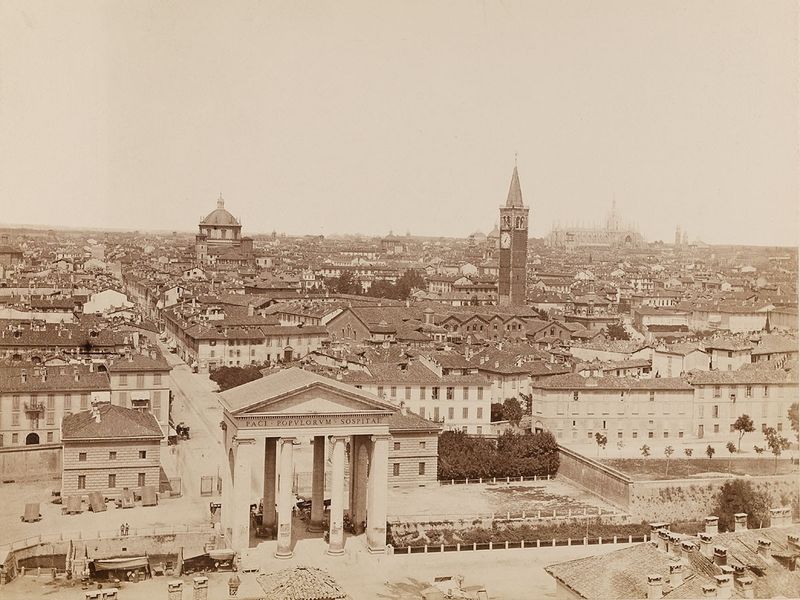
Titel: Mailand
Künstler: Giacomo Brogi
Standort: Hamburg
Institution: Museum für Kunst und Gewerbe Hamburg
Schlagwörter: kirchturm, stadt, ort, dorf, tor, foto, fotografie, photographie, stadtansicht, dom, kathedrale, photo, dorfkirche, kapelle, maria, basilika, basilica, santa, porta, kirchenbau, architekturfotografie, ausstattung, albumin, san, maggiore, lichtbild, sant, historische, lorenzo, stadtkirche, alte stadtansicht, architekturphotographie, bildwerke, cappella, angewandte und bildende kunst, hessische systematik, alte ansicht, schwarzweißpositivverfahren, silbersalzverfahren, schwarzweißfotografie, gebäude, örtlichkeit, straße, stätte, albuminpapier, aquilino, ticinese, eustorgio, nascente